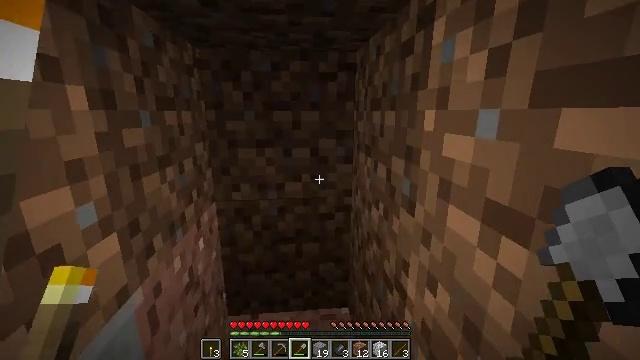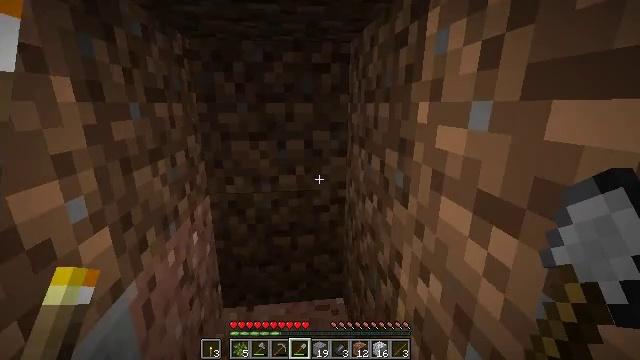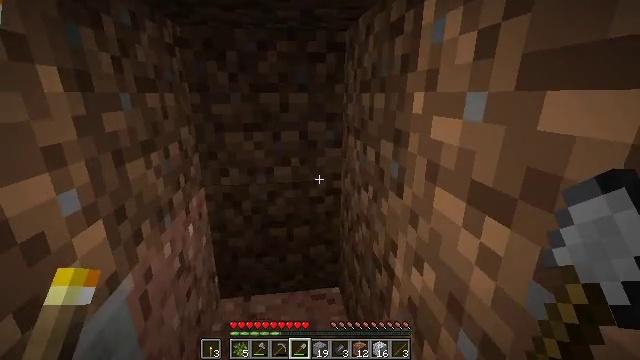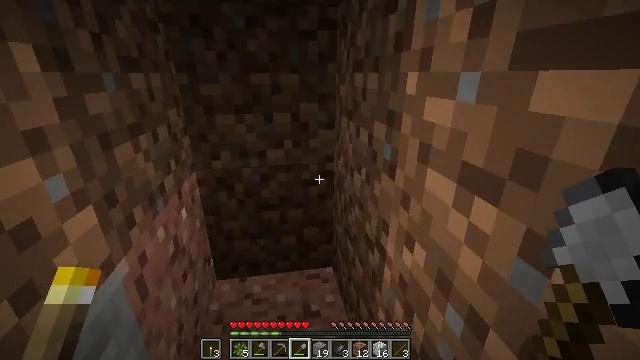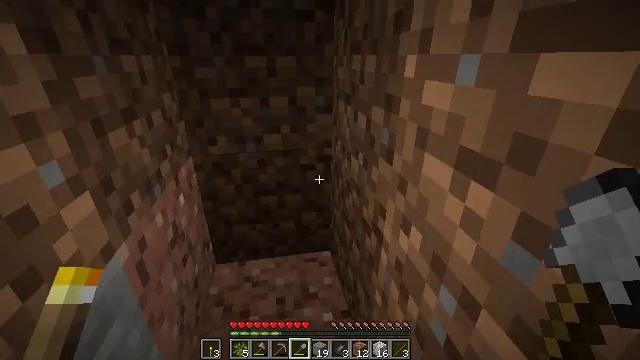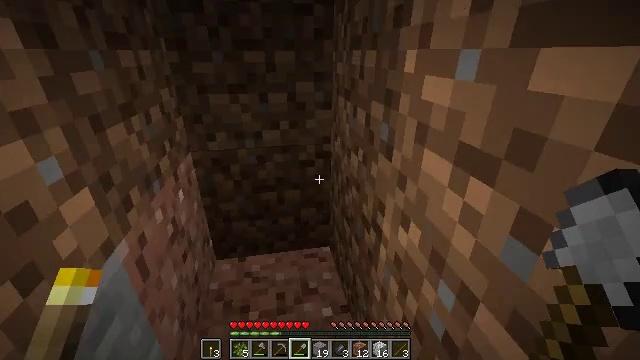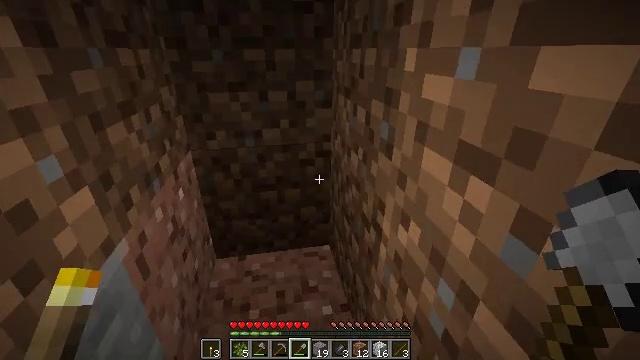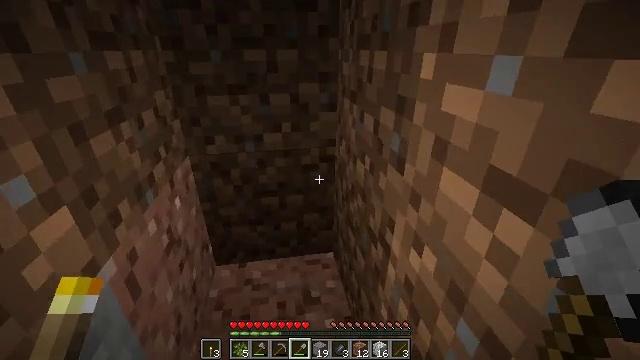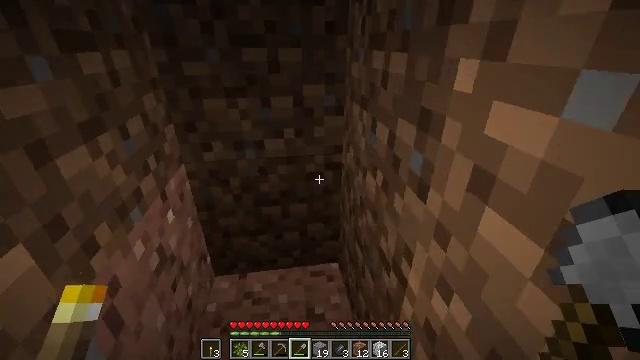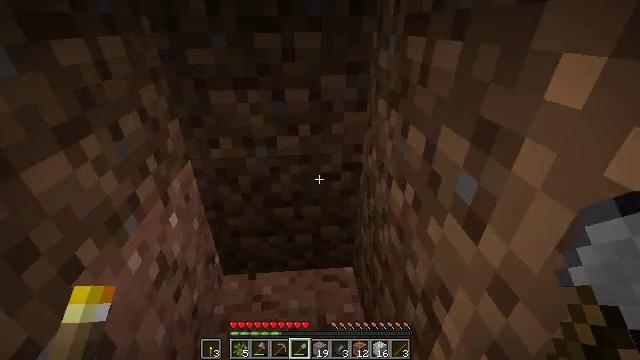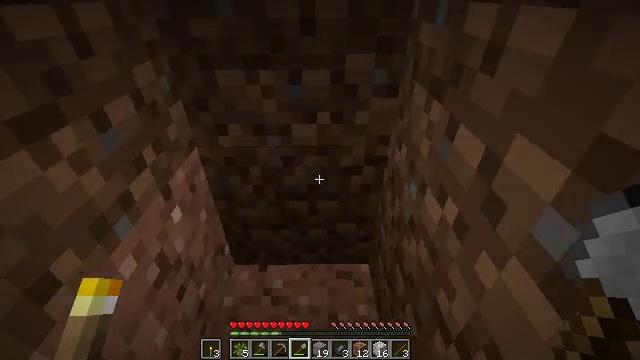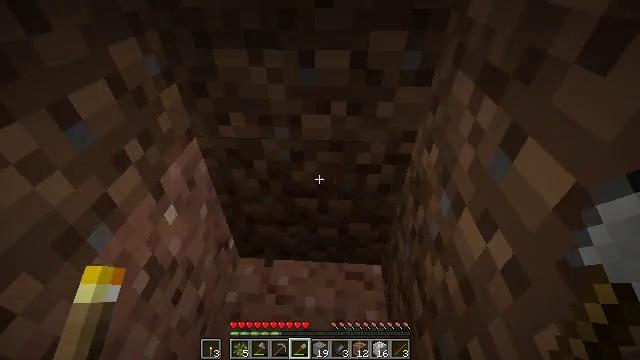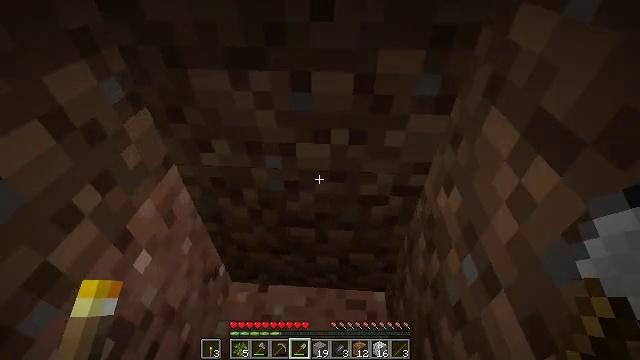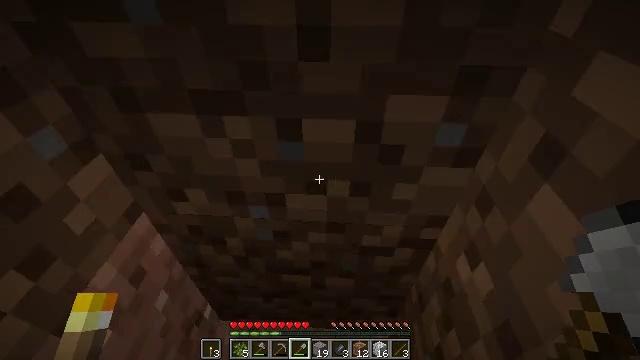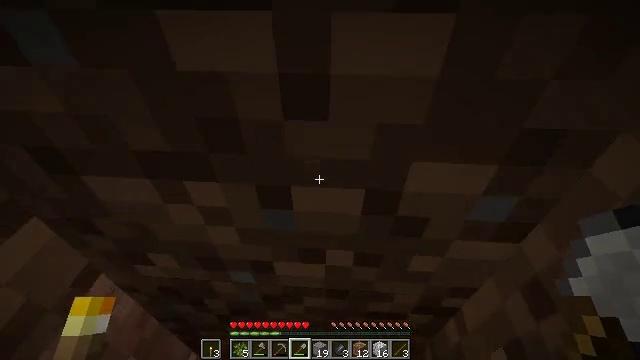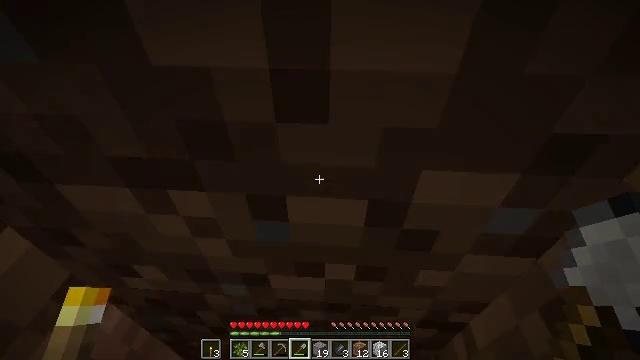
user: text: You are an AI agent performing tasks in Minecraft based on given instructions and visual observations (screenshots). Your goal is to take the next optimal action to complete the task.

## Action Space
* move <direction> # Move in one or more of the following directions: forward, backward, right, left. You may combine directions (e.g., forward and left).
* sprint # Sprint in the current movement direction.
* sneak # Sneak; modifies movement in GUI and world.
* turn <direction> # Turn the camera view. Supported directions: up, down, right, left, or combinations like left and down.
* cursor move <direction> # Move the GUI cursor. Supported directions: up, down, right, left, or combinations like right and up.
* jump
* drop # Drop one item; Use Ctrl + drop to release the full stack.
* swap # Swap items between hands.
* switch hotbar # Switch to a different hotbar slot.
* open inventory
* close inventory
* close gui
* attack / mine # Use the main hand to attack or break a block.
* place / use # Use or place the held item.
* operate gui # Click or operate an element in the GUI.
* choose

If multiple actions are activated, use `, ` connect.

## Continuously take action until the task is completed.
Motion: motion action
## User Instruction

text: Gather stone by using a pickaxe.
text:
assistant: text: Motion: turn right and down
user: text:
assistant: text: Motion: turn right and down
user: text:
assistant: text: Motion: turn right and down
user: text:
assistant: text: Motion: turn down
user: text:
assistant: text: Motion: no_op
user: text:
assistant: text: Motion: move forward
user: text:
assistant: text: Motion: move forward
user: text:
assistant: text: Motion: move forward, turn left
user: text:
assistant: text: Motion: move forward, turn left and down
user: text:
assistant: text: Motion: move forward, turn left and down
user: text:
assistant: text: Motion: move forward, turn left and down
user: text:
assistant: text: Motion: move forward, turn down
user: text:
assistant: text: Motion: move forward
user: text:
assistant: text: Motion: move forward
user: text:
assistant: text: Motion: no_op
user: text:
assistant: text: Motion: no_op
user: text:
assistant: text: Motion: turn right and up
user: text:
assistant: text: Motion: turn right and up
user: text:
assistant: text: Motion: turn up
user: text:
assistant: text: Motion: attack / mine
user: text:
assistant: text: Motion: attack / mine
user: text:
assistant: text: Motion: attack / mine
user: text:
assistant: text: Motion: attack / mine
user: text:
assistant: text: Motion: attack / mine
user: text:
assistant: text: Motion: attack / mine
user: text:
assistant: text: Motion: attack / mine
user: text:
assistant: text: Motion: attack / mine
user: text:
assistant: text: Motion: attack / mine
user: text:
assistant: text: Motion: attack / mine
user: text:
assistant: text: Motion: attack / mine